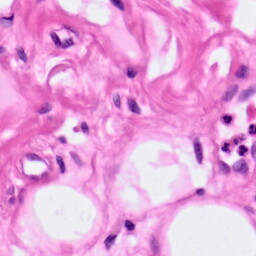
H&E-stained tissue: Pancreatic